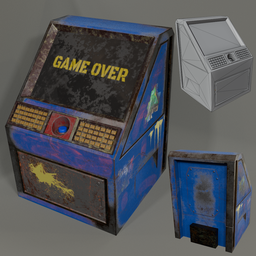
Label: electronics